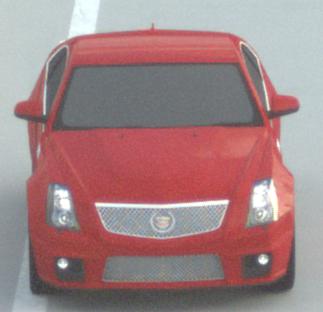
Make: Cadillac
Model: CTS-V
Detailed model: CTS-V (II) Limousine
Model produced from: 2008/11
Model produced until: 2010/12
Doors: 4
Color: red
Road condition: dry road
Daytime: sunrise or sunset
Contrast: low contrast